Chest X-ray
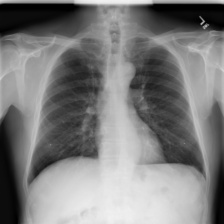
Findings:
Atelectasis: negative
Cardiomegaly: negative
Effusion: negative
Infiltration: negative
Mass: negative
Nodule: negative
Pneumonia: negative
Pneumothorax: negative
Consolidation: negative
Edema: negative
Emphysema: negative
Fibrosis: negative
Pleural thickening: negative
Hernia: negative